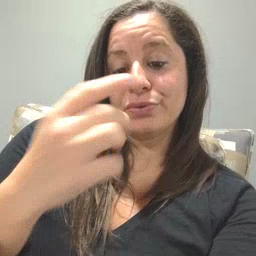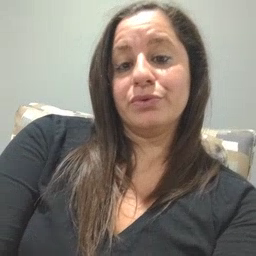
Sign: nose